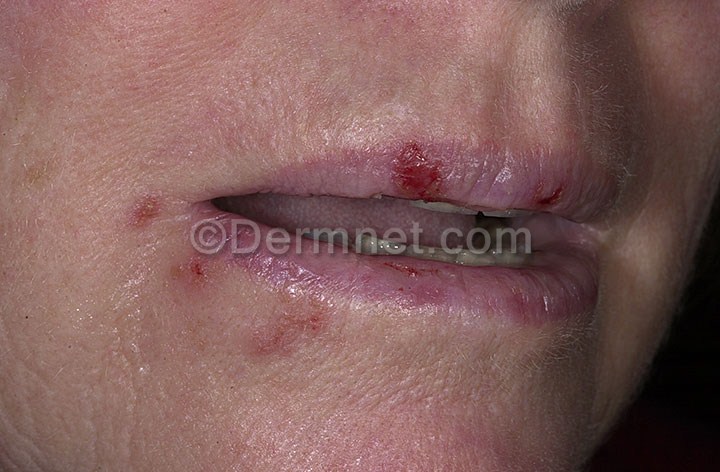
Disease: Cellulitis Impetigo and other Bacterial Infections